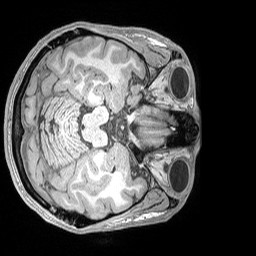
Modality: T1w
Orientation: axial
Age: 29
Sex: male
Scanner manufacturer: siemens
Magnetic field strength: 3 T
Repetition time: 2.53 s
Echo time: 0.00164 s